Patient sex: M
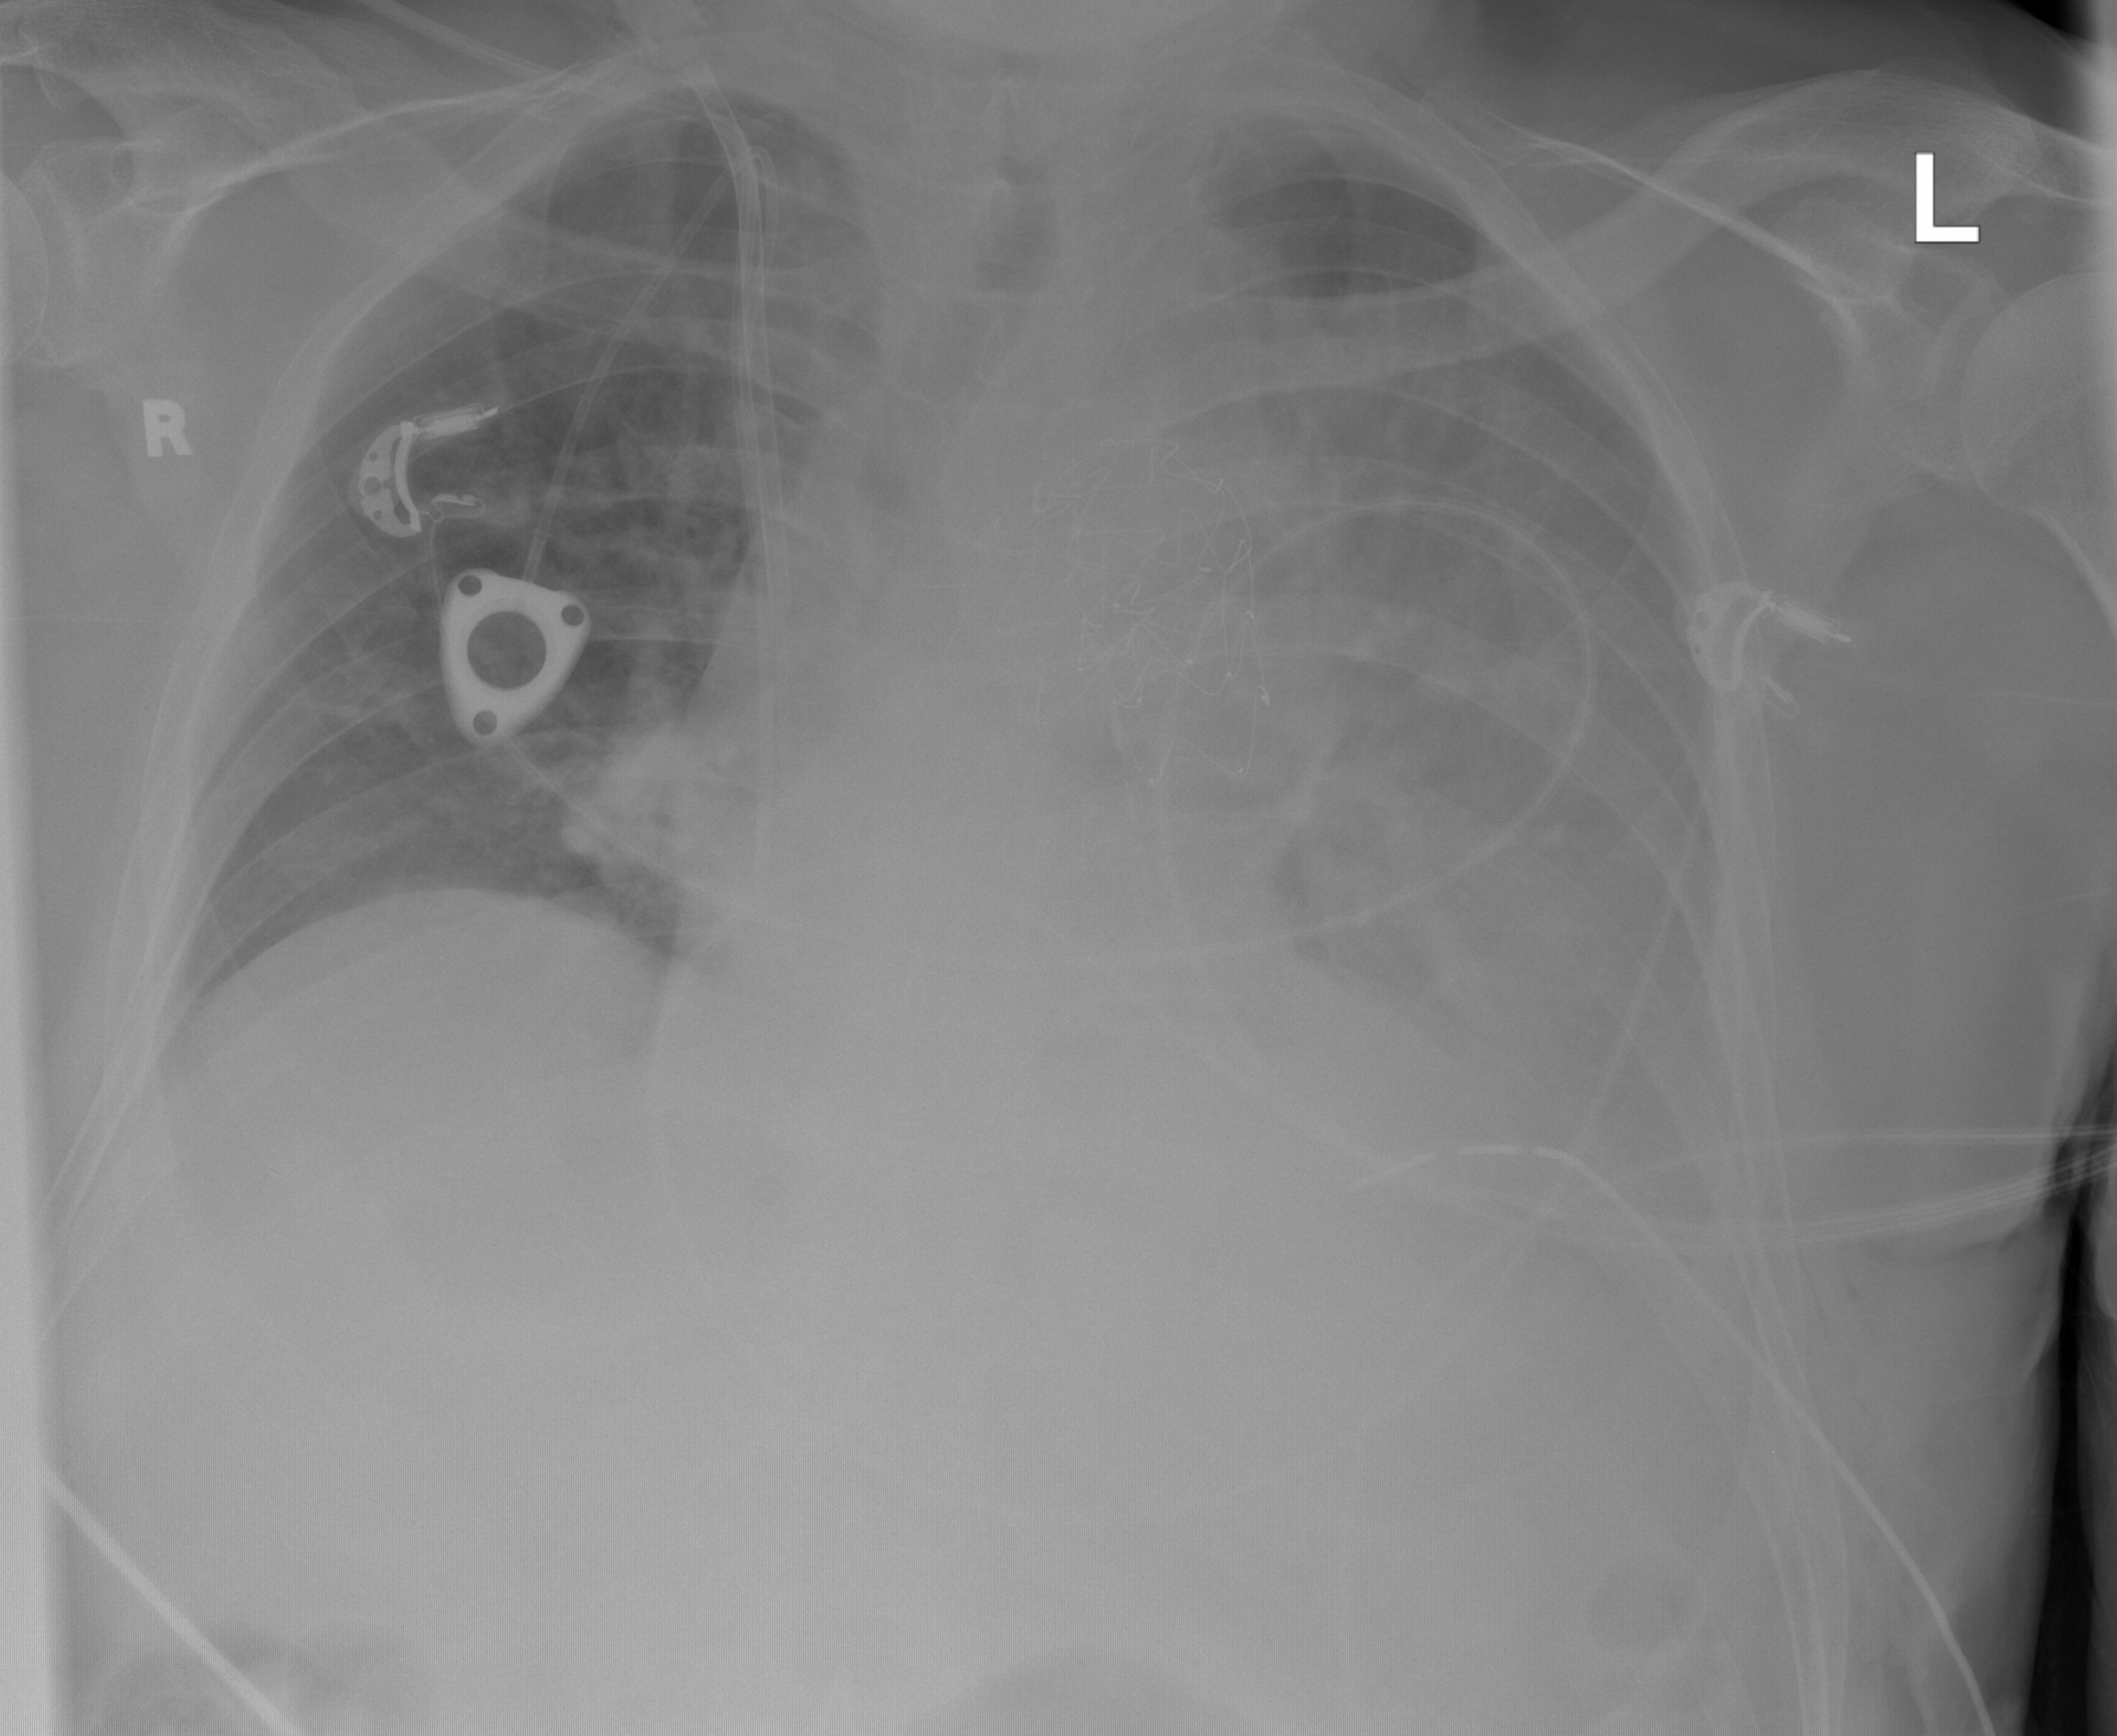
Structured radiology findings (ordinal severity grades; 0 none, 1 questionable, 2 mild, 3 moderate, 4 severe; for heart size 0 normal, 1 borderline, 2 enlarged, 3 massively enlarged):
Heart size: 0
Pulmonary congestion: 0
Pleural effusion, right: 0
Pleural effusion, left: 3
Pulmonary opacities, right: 0
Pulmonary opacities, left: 0
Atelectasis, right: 0
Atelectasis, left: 4